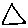
Label: triangle